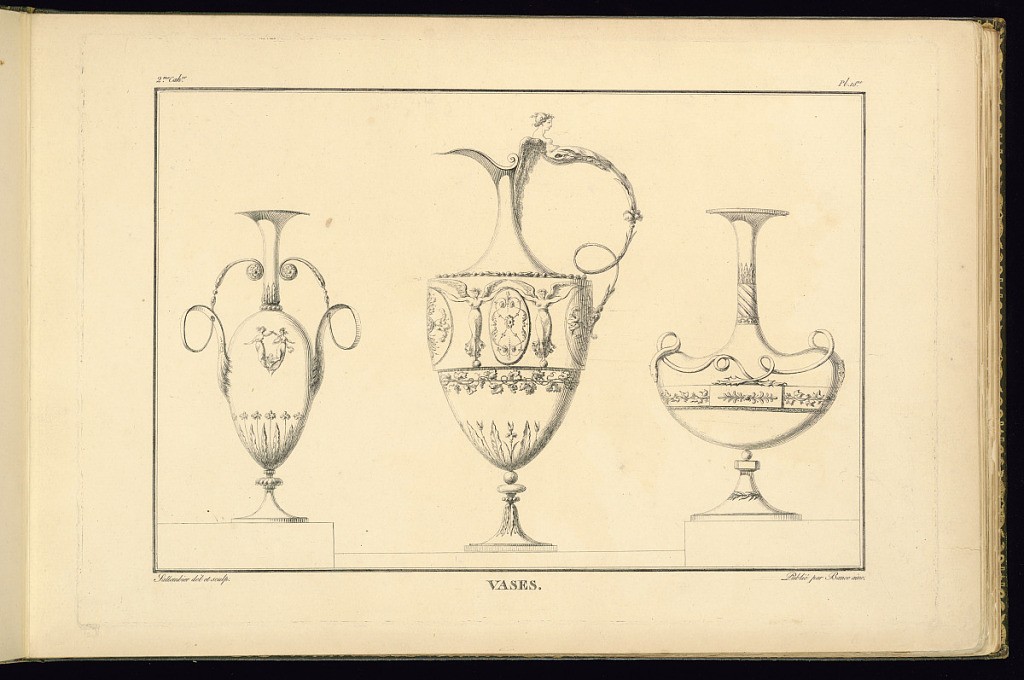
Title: VASES
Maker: Henri Sallembier, French, ca. 1753 - 1820
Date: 1805
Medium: Etching on paper
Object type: Print
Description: Designs for two vases and an ewer with Empire style motifs including female figures, winged female figures, vine leaves, scrolling leaves (rinceaux), foliate scrolls, oval cartouches, fluting, and snakes. The plate is titled, signed, and numbered.